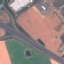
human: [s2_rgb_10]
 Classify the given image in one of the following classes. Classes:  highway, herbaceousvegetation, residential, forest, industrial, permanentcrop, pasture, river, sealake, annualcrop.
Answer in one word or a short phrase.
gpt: Highway